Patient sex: M
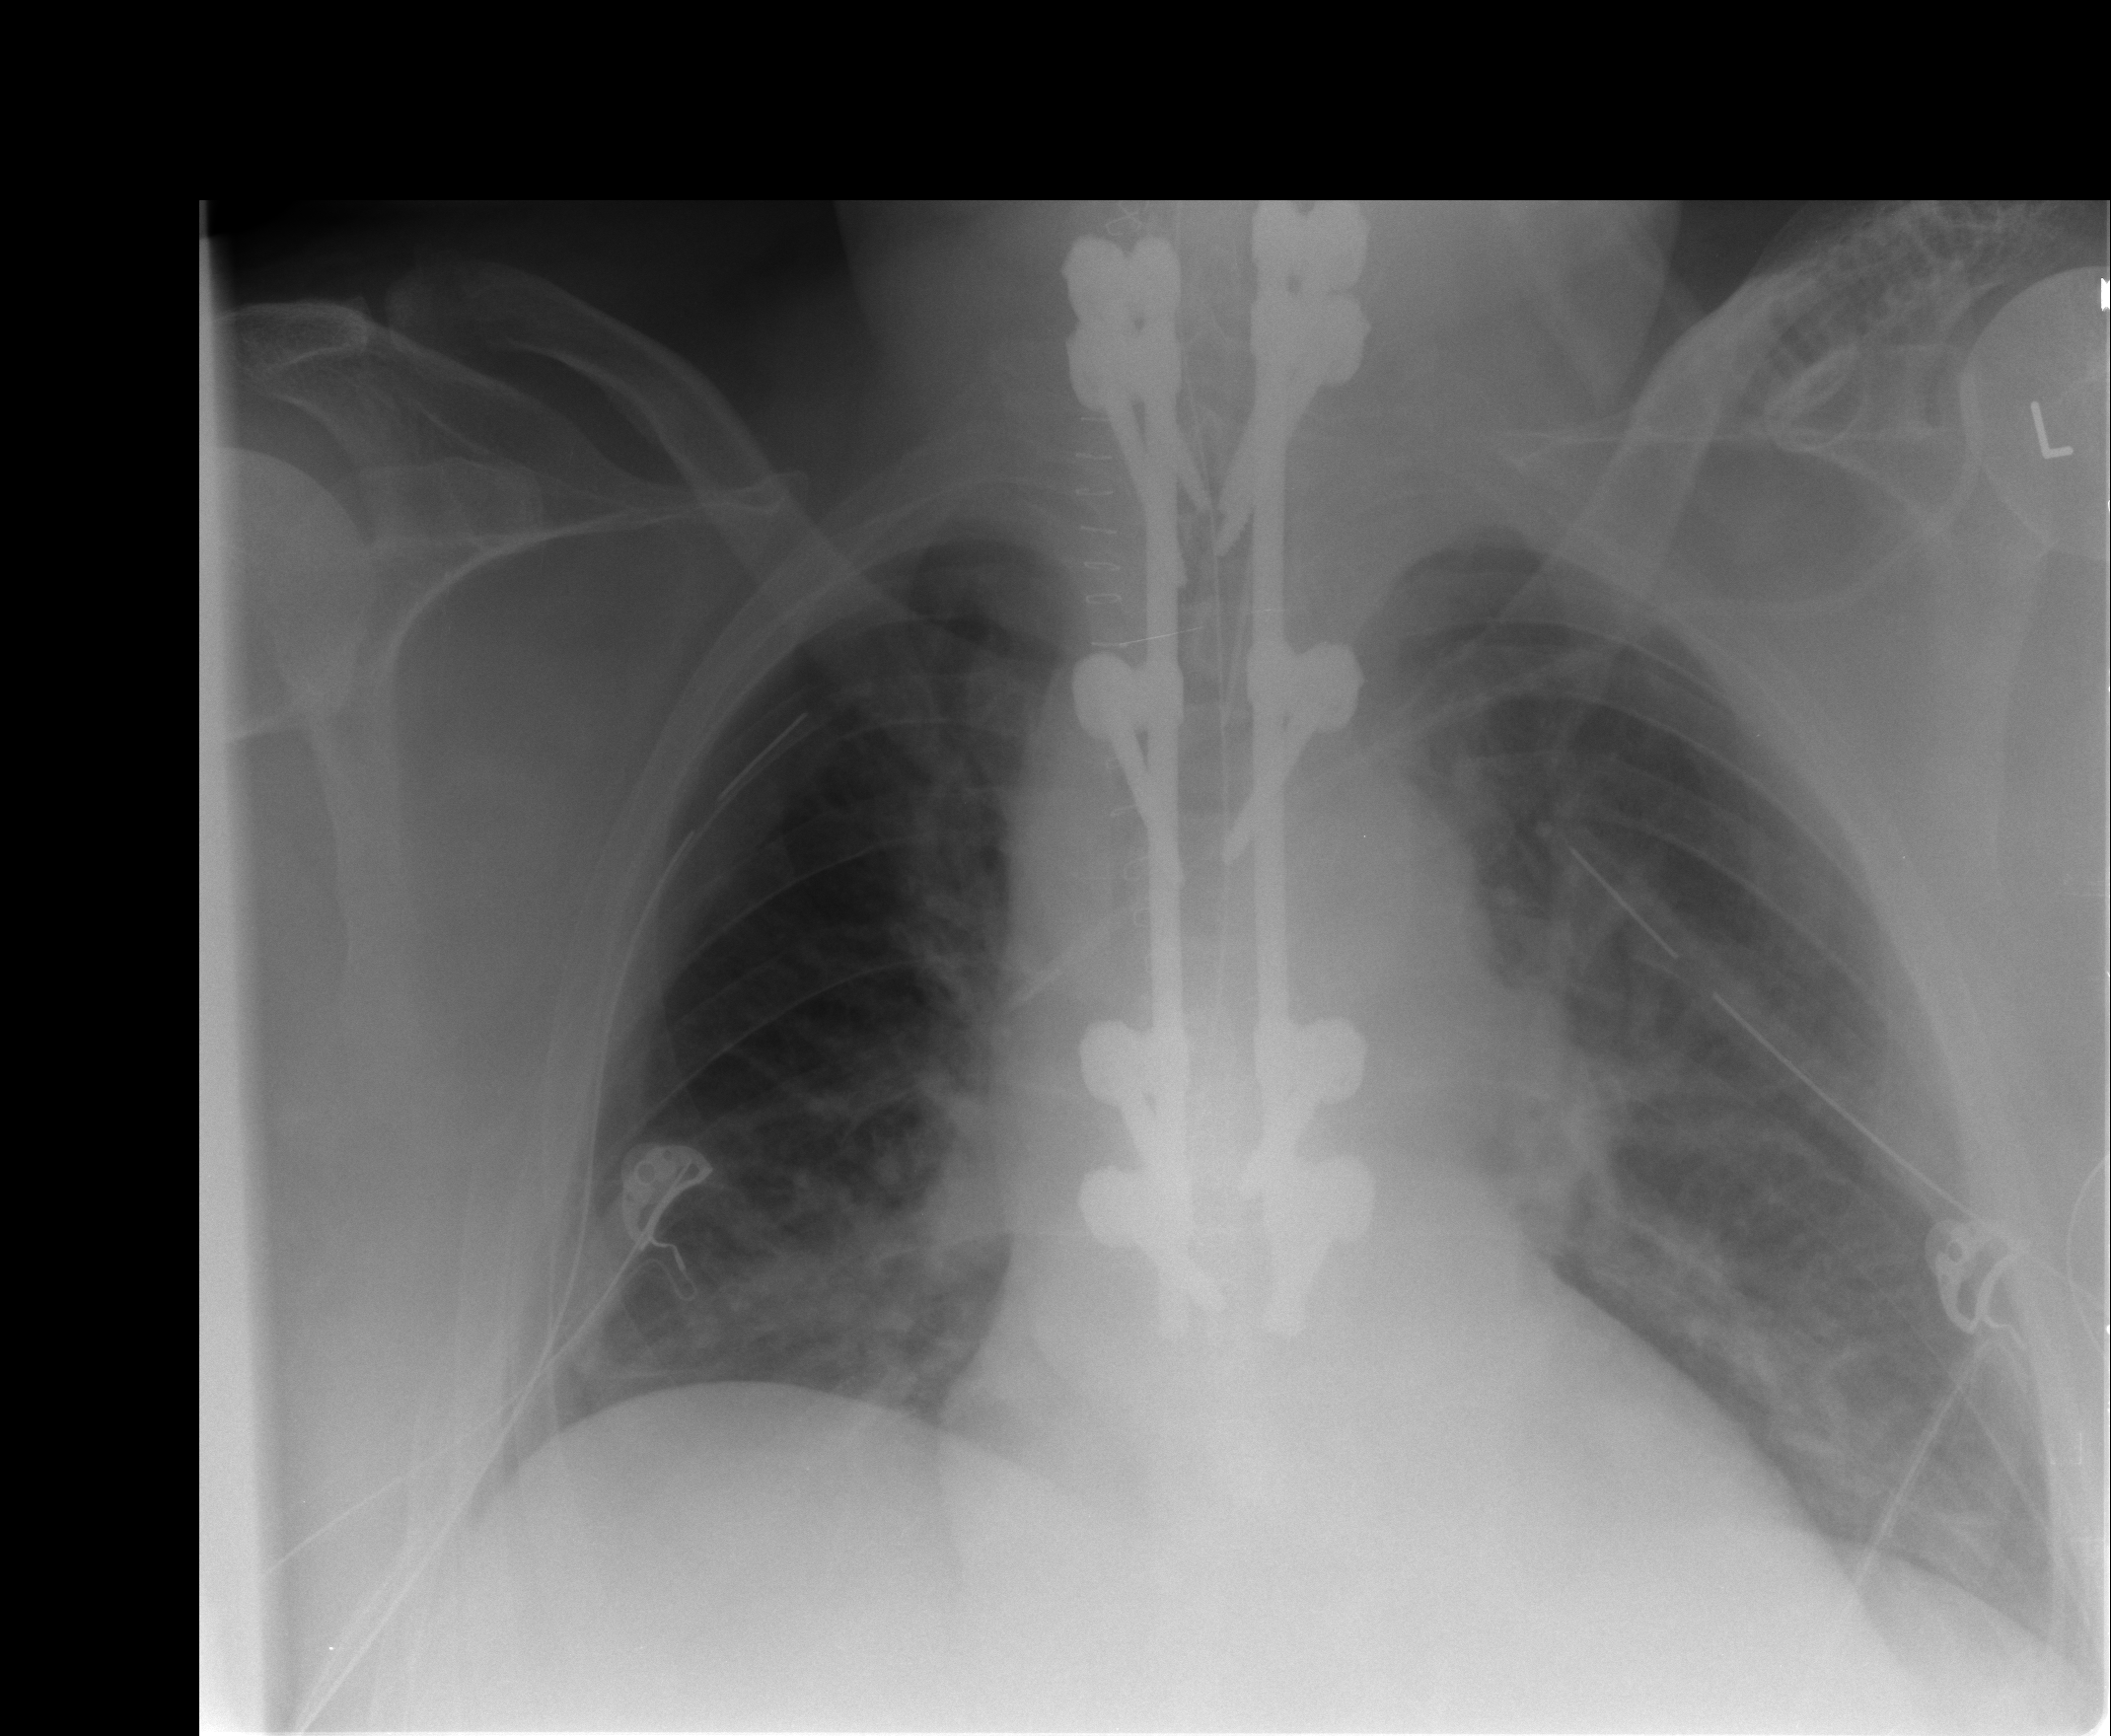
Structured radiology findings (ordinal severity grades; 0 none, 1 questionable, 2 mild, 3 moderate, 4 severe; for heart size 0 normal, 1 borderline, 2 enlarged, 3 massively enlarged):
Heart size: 0
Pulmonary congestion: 0
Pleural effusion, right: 0
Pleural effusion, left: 0
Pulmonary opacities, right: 0
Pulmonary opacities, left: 3
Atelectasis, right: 0
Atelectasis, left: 2